Interaction volume radius: 5 \u00c5
Interaction volume height: 20 \u00c5
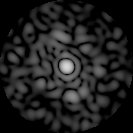
Disorder parameter: 0.8148